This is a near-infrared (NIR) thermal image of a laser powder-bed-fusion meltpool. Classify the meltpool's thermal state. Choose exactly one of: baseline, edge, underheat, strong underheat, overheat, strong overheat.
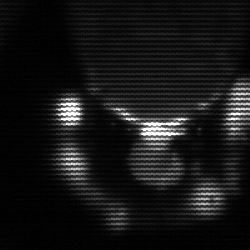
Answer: edge